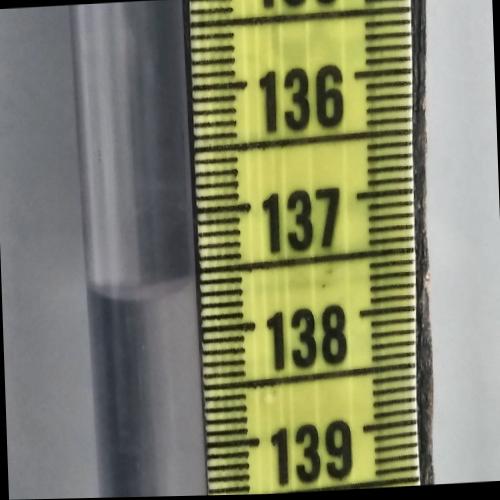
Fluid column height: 137.6 cm